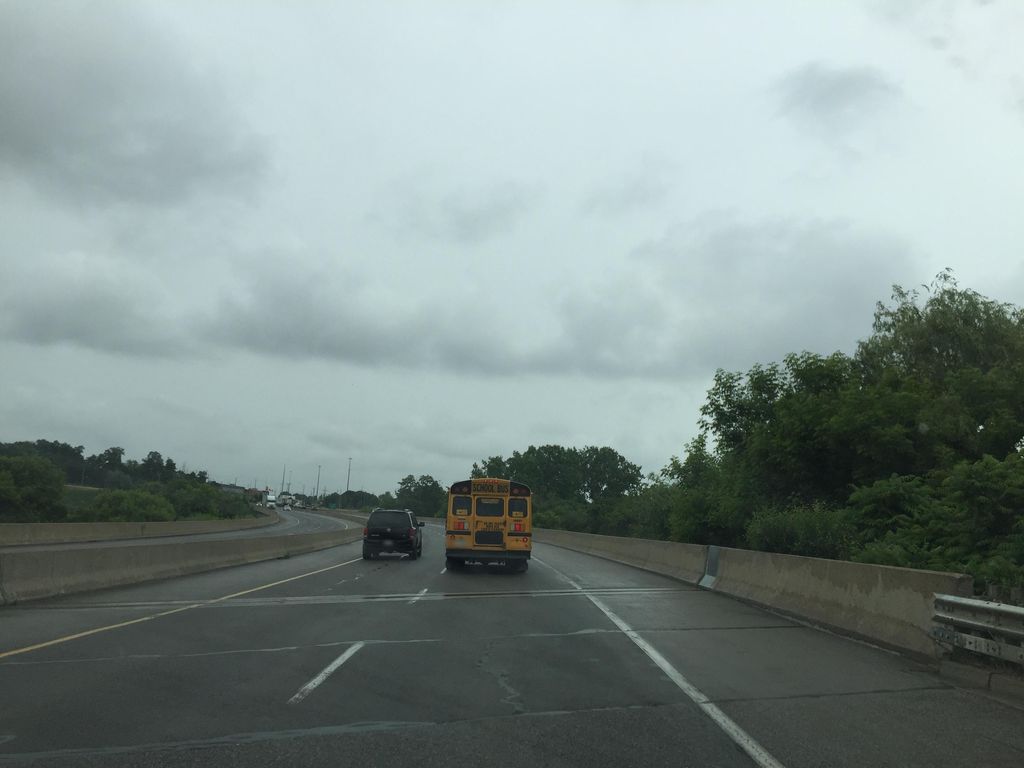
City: kitchener-waterloo